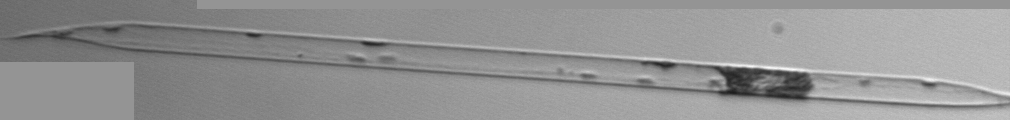
Label: Rhizosolenia